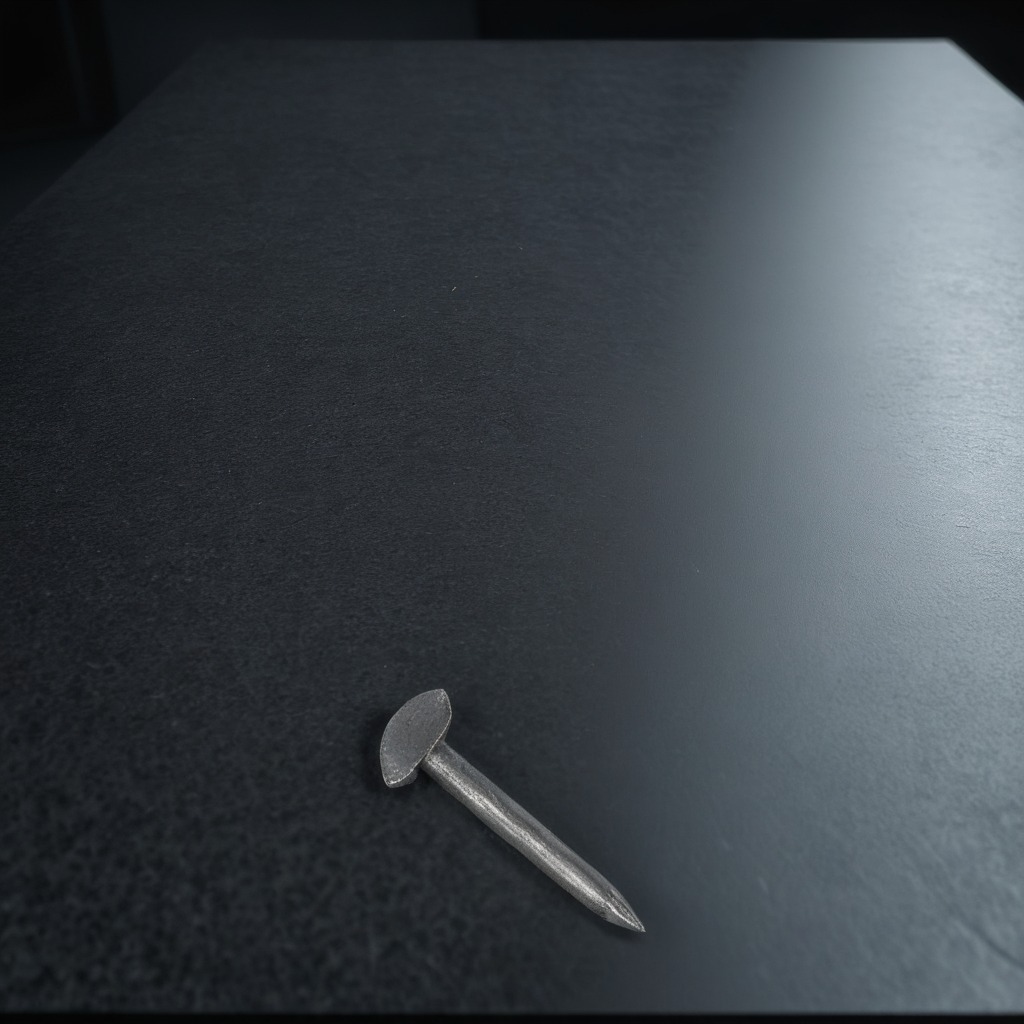
A clean granite table inside a workshop at night with soft shadows and worn but a nail lying on it.